Question: I tried searching for some sort of interactive 'JLabel'. I want it to look like this:

I'm not sure what this is called or where I could find info on displaying this. I want it to print a refreshed number when the +/- is pressed. I have it working to print on the eclipse console but am unsure how to get it to print to the 'JFrame'.
Here is some of the code:
'''
String input = JOptionPane.showInputDialog("Please enter the number of laps.");
numLaps = Integer.parseInt(input);
//frame creation
JFrame f = new JFrame("Number of Laps");
f.setSize(550, 450);
f.setDefaultCloseOperation(JFrame.EXIT_ON_CLOSE);
f.setLayout(null);
// label creation
JLabel label = new JLabel("You entered " + numLaps + " laps. Press + to add a lap. Press - to subtract a lap.", SwingConstants.CENTER);
label.setBounds(0,0,500,300);
f.add(label);
//display window
f.setVisible(true);
//button creation add
JButton add = new JButton ("+");
add.setBounds(350,250,50,50);
add.setPreferredSize(new Dimension(50,50));
add.addActionListener( new ActionListener()
{
@Override
public void actionPerformed(ActionEvent e) {
// what happens when button is pressed
//numLaps++;
addToLap();
System.out.println(numLaps);
}
});
f.add(add);
//button creation subtract
JButton sub = new JButton ("-");
sub.setBounds(100,250,50,50);
sub.setPreferredSize(new Dimension(50,50));
sub.addActionListener( new ActionListener()
{
@Override
public void actionPerformed(ActionEvent e) {
// what happens when button is pressed
//numLaps--;
subToLap();
System.out.println(numLaps);
}
});
f.add(sub);
'''
& the add/sub methods:
'''
private static void addToLap() {
// TODO Auto-generated method stub
numLaps++;
}
private static void subToLap() {
// TODO Auto-generated method stub
numLaps--;
}
'''
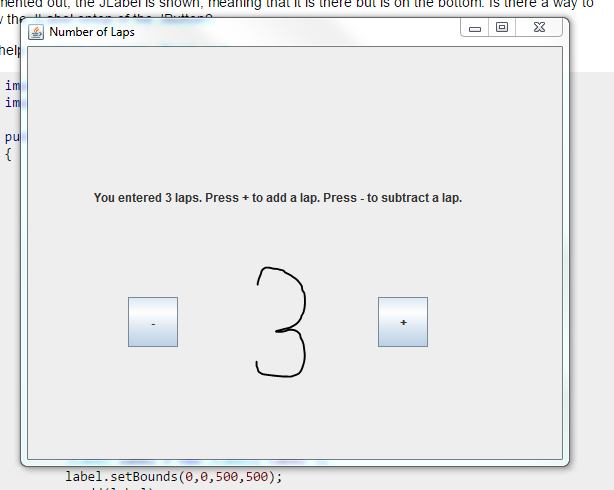
Answer: You could try the following:
'''
private int numLaps = 0 // Or the number you want initialize with
'''
Then in your methods should assing the numLaps value to the JLabel like this:
'''
this.myLabel.setText(String.valueOf(numLaps));
'''
I hope it helps.